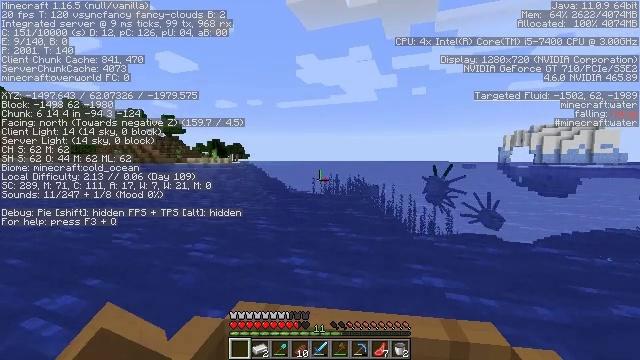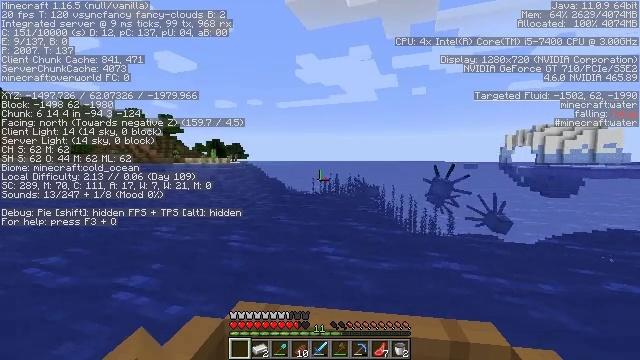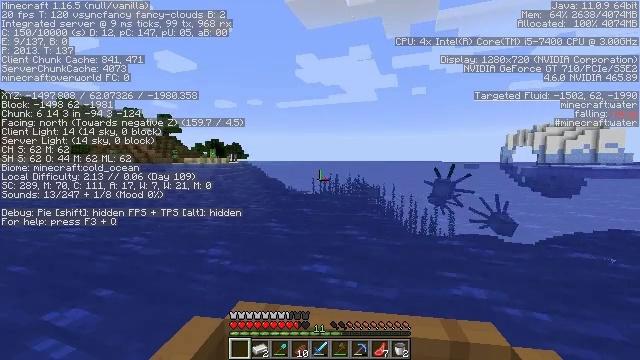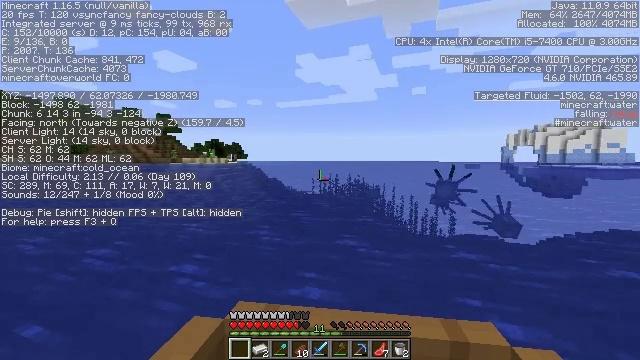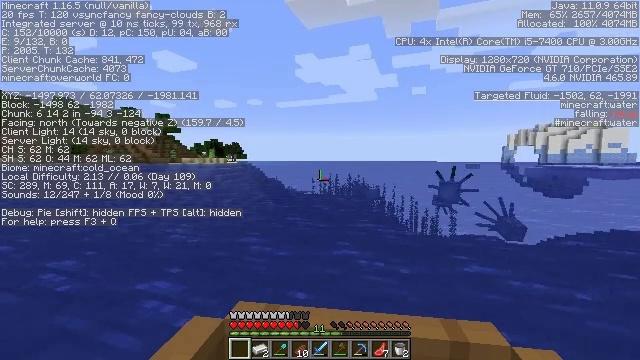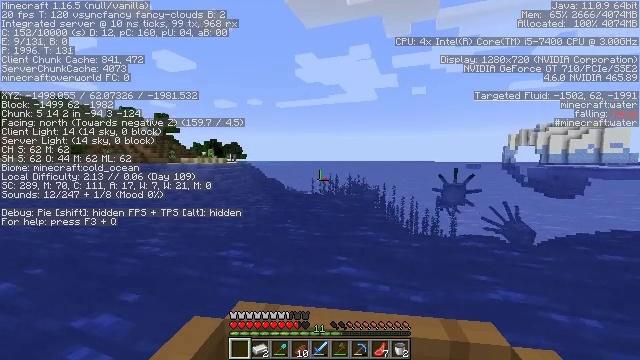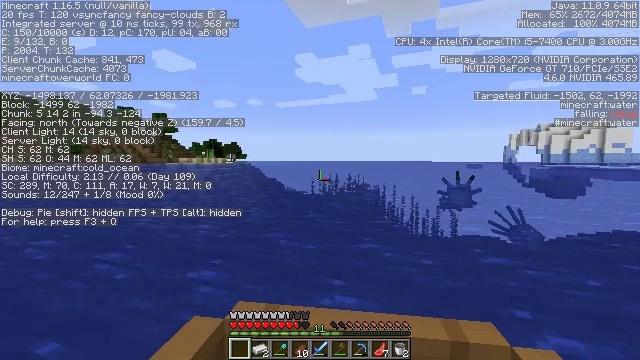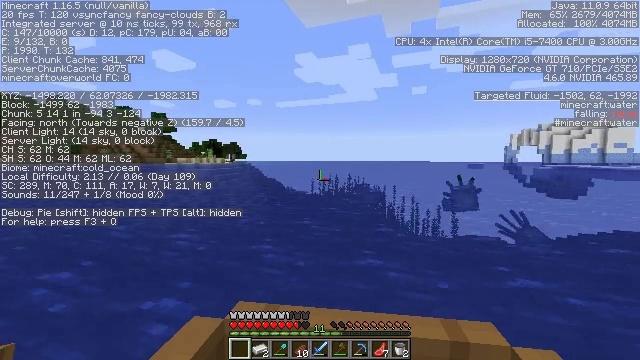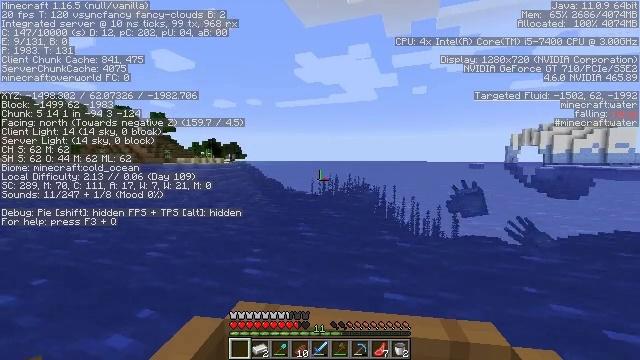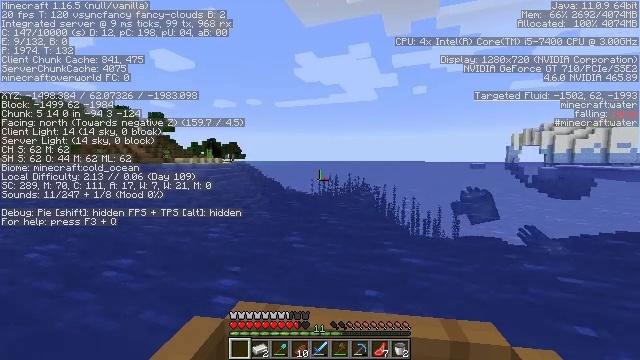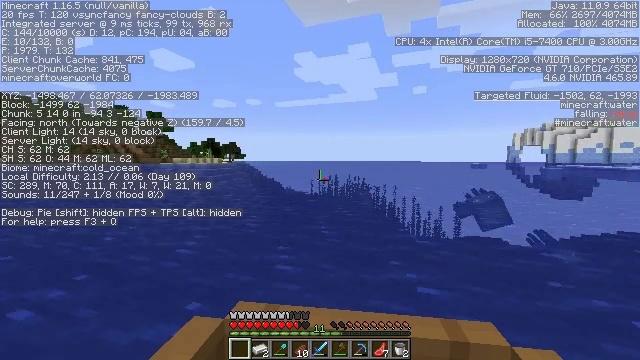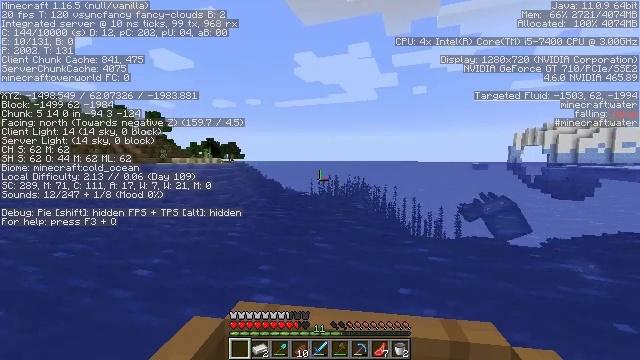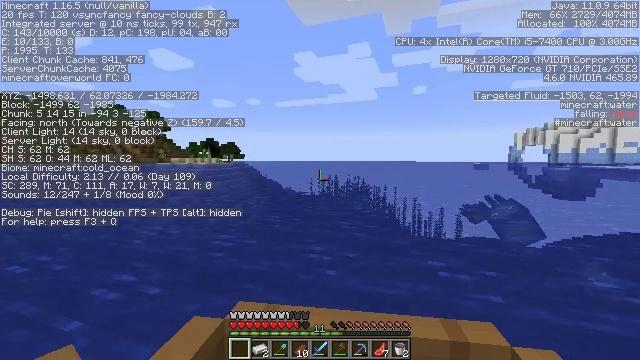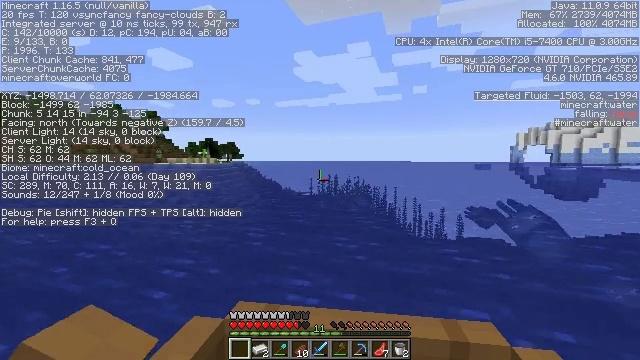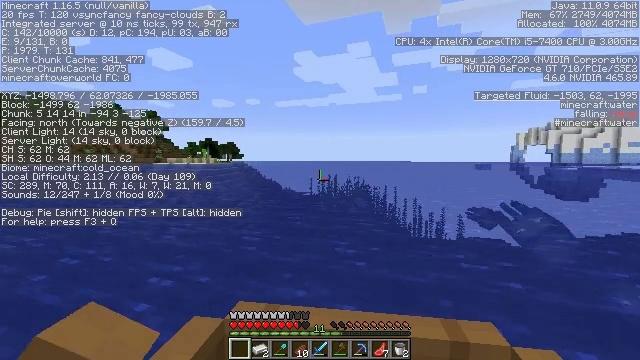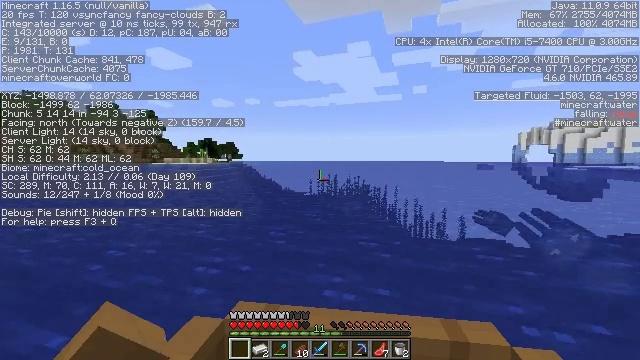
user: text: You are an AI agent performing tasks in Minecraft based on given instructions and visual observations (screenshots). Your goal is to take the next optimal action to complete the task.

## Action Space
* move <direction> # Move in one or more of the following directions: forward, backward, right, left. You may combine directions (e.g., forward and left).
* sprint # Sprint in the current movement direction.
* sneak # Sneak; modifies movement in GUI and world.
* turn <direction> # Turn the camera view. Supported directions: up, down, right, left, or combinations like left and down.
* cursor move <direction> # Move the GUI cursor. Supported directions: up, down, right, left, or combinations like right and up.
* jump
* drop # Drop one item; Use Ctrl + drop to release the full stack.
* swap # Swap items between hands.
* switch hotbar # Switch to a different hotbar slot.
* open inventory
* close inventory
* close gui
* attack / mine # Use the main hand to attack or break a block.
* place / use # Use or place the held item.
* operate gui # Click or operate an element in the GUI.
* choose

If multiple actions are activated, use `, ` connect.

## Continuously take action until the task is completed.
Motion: motion action
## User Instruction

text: Mine a hay block from the field.
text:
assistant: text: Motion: move forward
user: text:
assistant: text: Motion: move forward
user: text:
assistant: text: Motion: move forward
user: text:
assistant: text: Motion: move forward
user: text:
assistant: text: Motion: move forward
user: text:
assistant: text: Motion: move forward
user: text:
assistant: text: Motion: move forward
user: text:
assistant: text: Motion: move forward
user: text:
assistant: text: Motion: move forward
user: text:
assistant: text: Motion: move forward
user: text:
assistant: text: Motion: move forward
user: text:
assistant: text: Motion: move forward
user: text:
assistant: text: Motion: move forward
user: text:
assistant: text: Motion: move forward
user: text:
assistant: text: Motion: move forward
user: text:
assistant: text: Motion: move forward
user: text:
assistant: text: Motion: move forward
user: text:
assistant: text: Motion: move forward
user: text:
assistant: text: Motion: move forward
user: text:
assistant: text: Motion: move forward
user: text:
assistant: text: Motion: move forward
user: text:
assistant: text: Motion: move forward
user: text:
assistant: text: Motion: move forward
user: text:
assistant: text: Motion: move forward
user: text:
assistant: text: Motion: move forward
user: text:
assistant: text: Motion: move forward
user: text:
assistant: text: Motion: move forward
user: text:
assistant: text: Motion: move forward
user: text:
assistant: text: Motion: move forward
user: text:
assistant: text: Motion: move forward